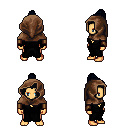
a pixel art fantasy rpg character, male body template, human, tanned skin, gray robe, magenta pants, raven short topknot hairstyle, cloth hood, leather bracers, four views (front, back, left, right), 2x2 character sprite sheet, small pixel art, hard edges, no anti-aliasing